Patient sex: F
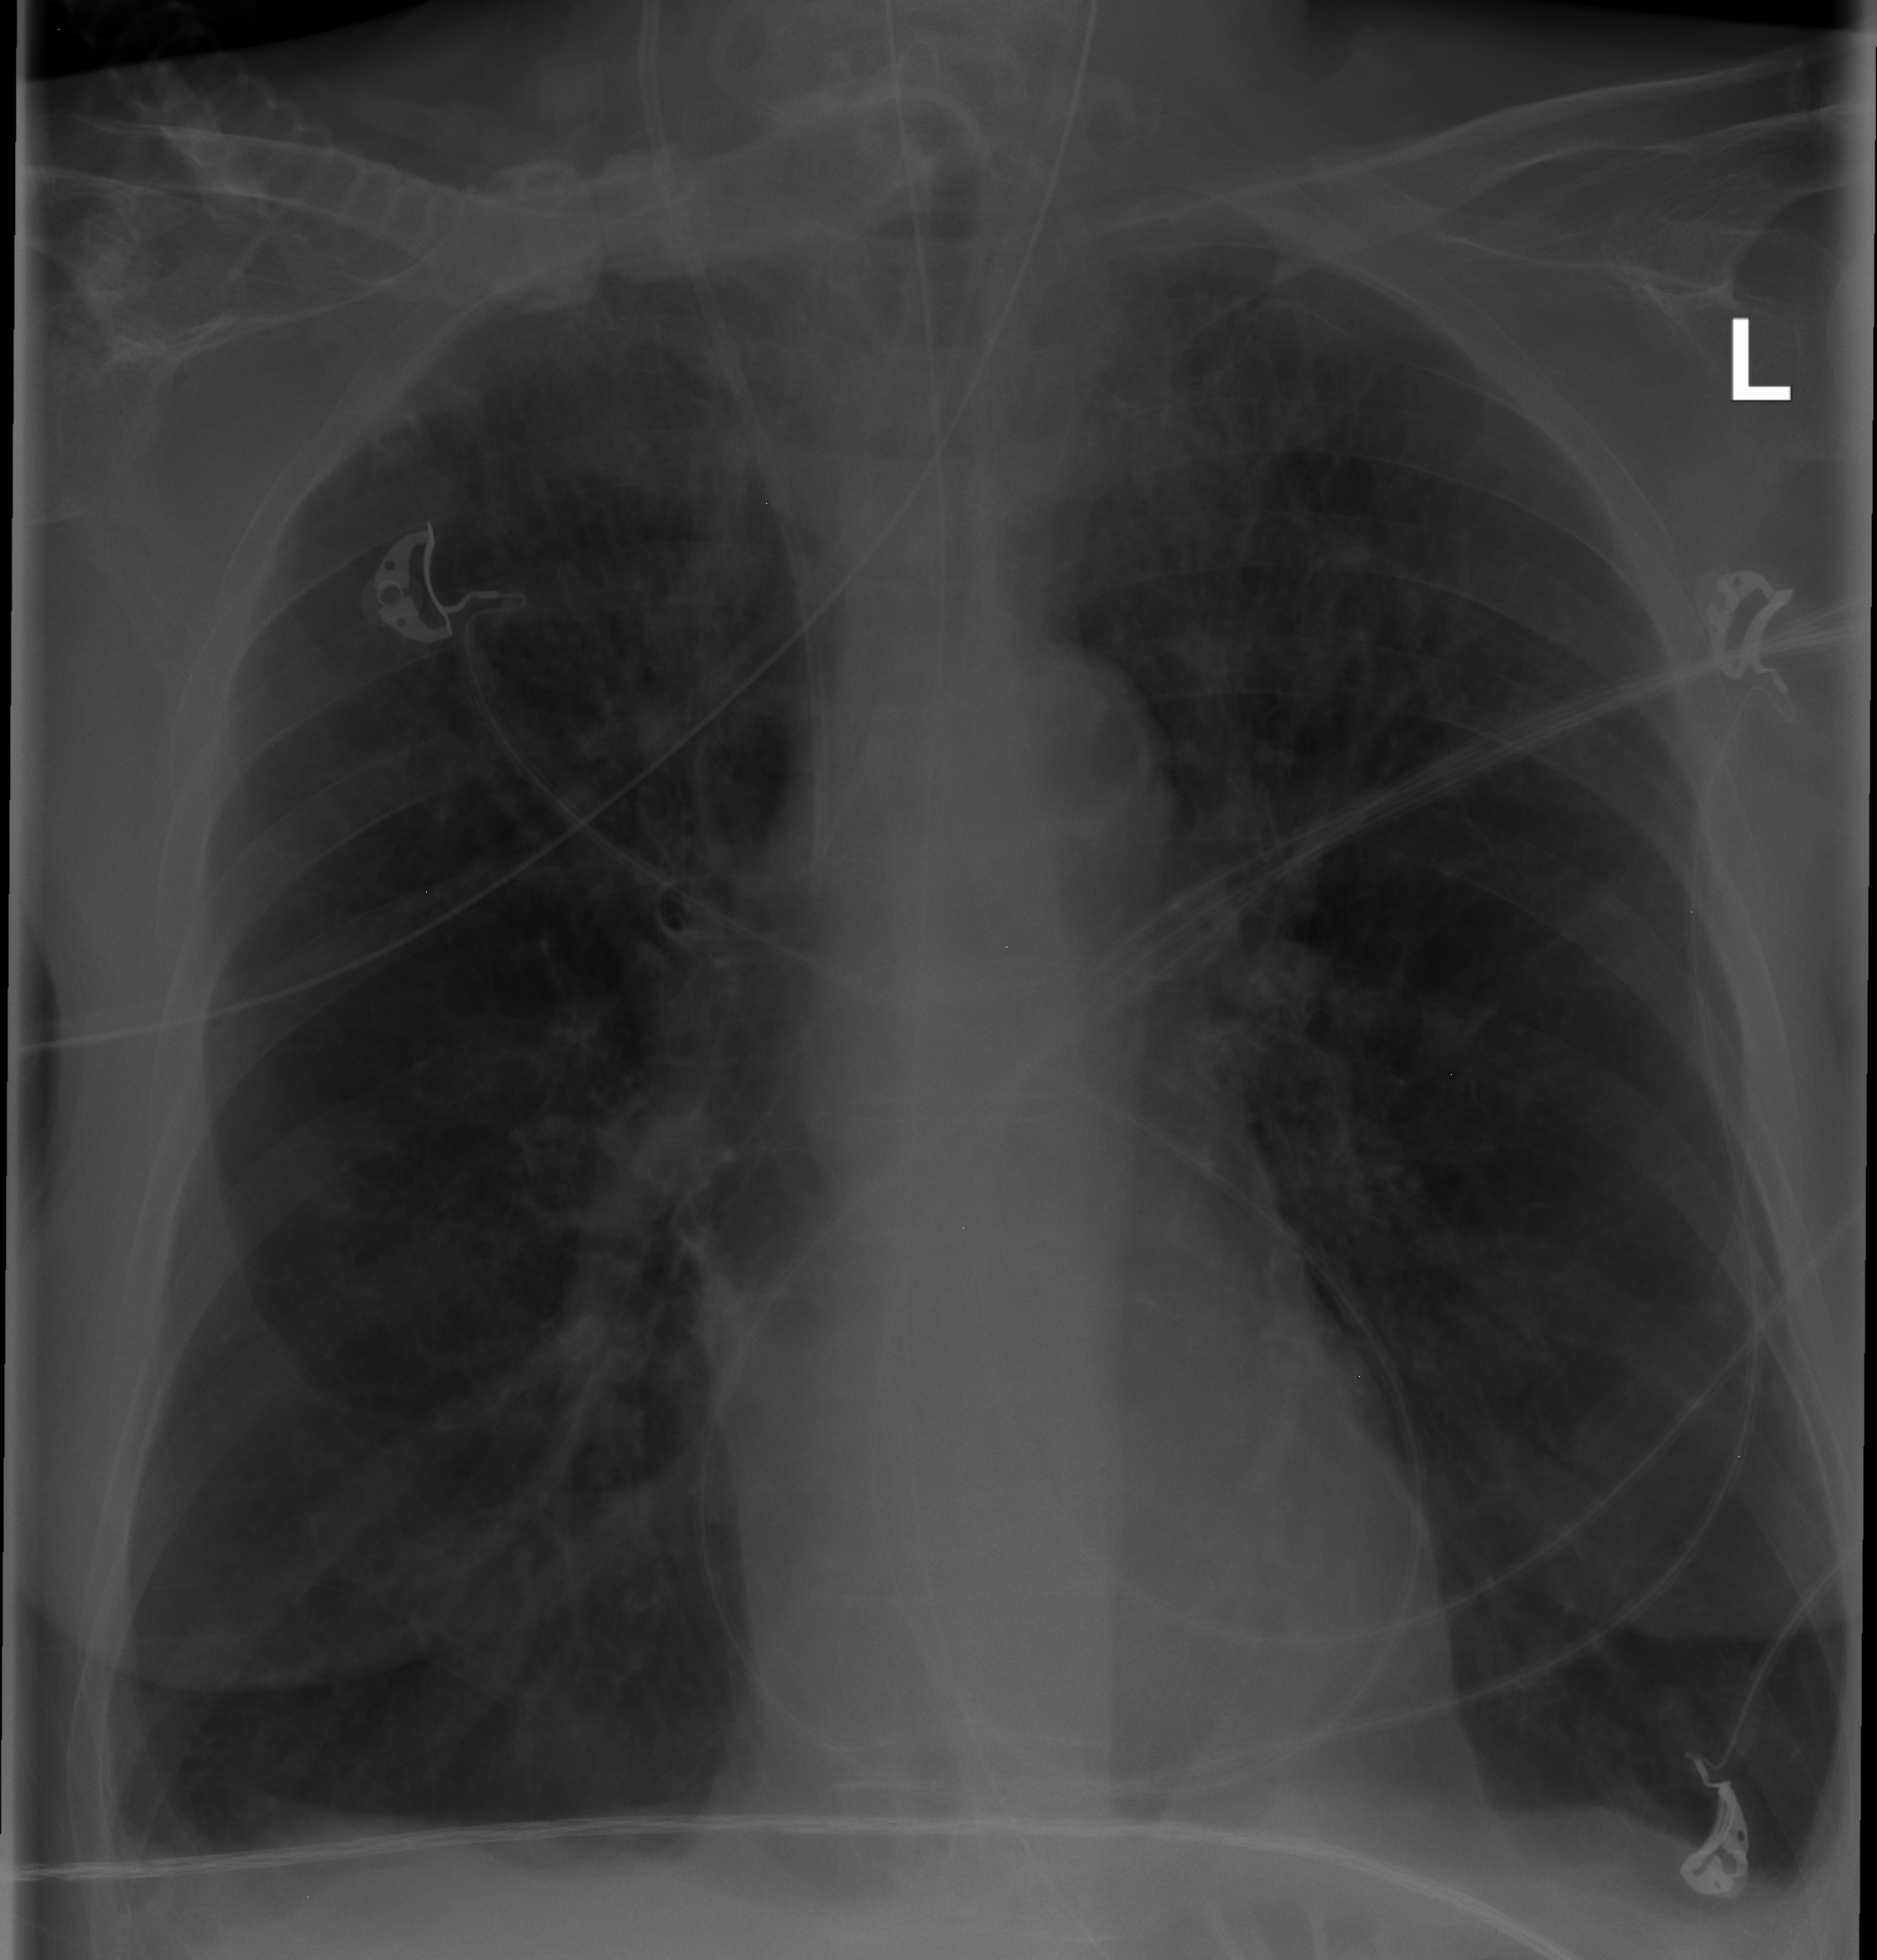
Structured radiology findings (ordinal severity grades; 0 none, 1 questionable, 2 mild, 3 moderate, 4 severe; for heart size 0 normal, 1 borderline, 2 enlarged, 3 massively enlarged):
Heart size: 0
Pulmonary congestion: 0
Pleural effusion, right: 0
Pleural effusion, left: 0
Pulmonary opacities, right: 1
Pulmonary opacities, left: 1
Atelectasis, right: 0
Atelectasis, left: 0